Question: I have created some mysql databases in mysql.
Now I am trying to get them into my web application by using the play framework.
I added the mysql configs in the application.conf, added the dependency for the mysql driver in the build.sbt, created my first model and added the models packages as the ebean default in the application.conf.
Now when I go into my browser I get this error:

I'm a little confused right now, because I do not want to create a new table, but use the one I created already.
Any idea what I am doing wrong??
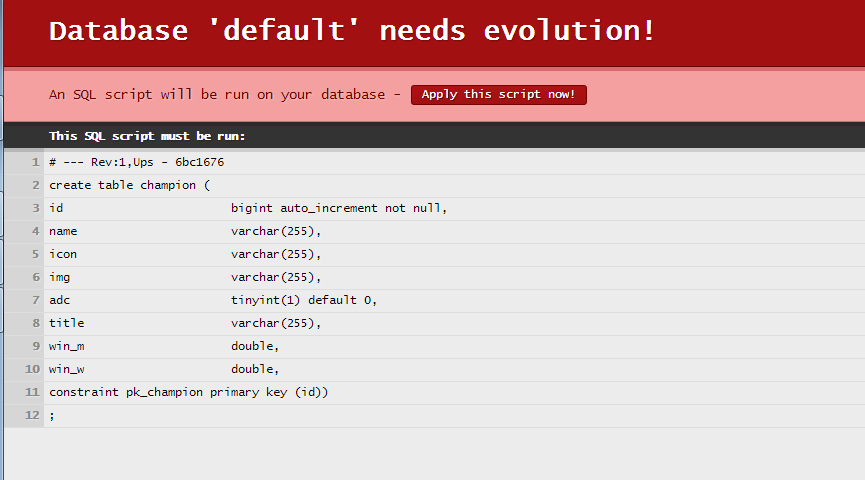
Answer: Play's default behaviour during development is to <URL>
If you want to manage the schema yourself (and you probably should on a production DB, for example) add 'evolutionplugin=disabled' to the 'application.conf' file.